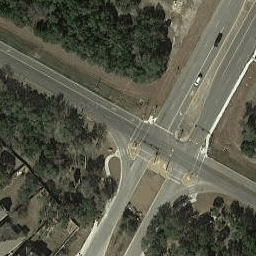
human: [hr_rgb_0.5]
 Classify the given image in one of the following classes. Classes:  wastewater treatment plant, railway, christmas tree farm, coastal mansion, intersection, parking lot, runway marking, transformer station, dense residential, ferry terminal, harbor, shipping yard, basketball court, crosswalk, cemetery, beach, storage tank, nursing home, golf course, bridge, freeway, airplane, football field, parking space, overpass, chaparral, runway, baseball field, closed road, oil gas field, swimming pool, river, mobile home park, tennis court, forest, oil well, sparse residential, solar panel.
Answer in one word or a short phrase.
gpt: intersection